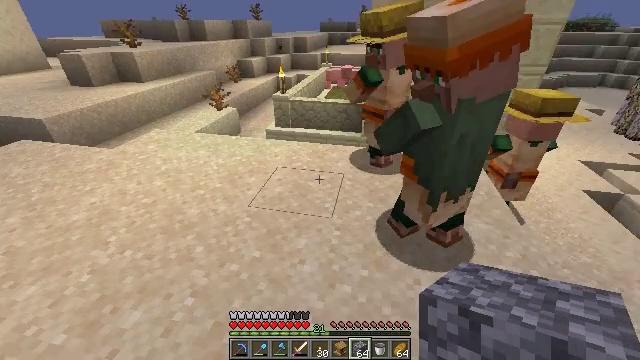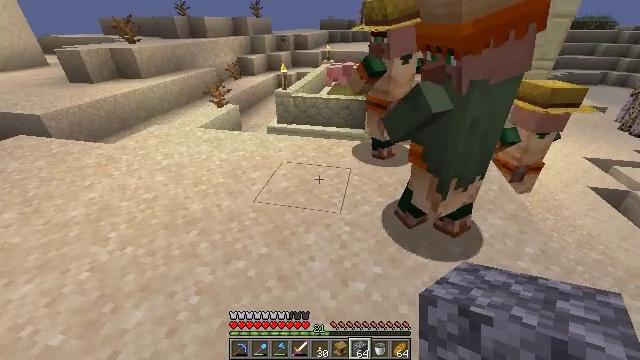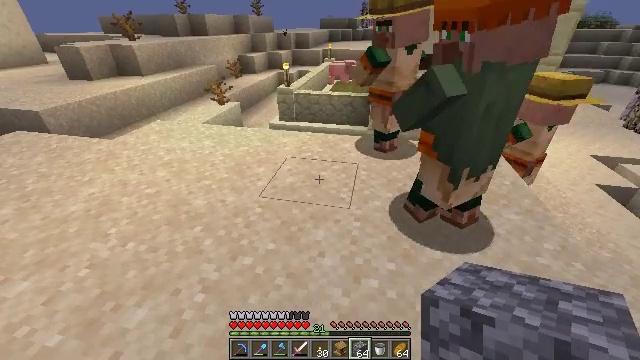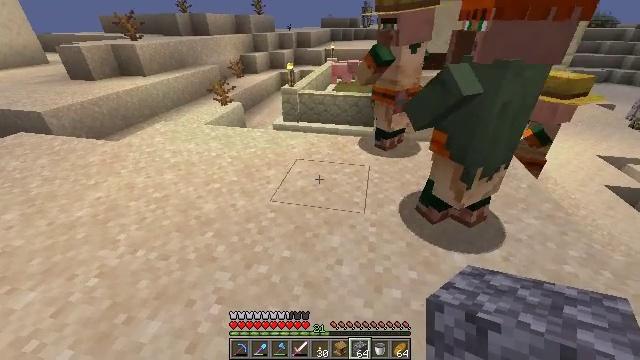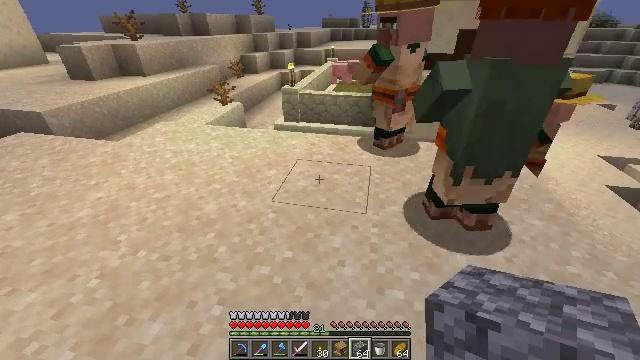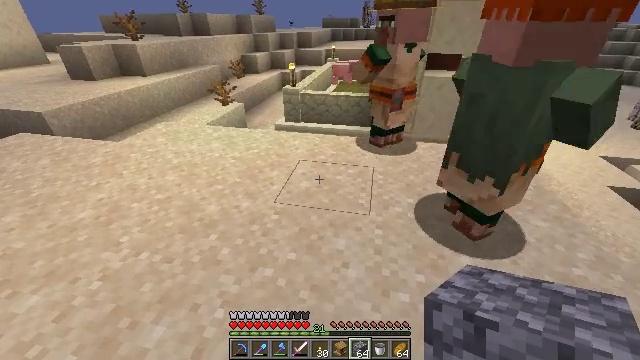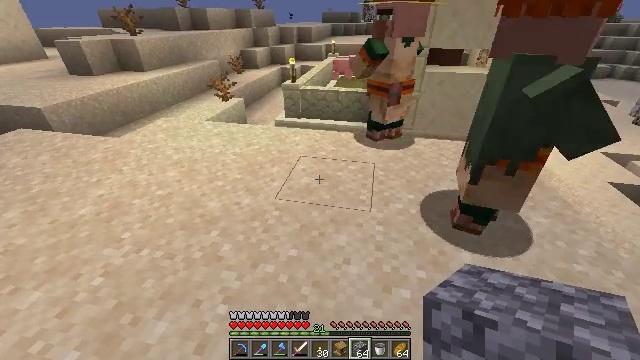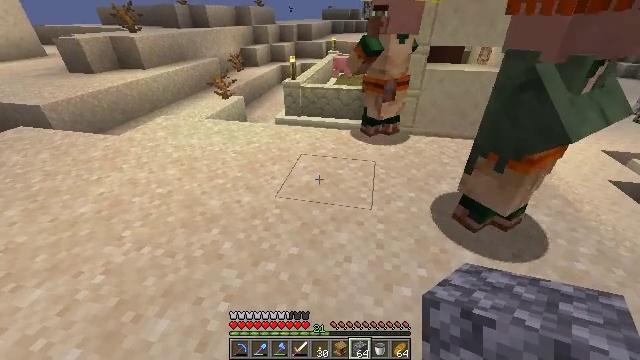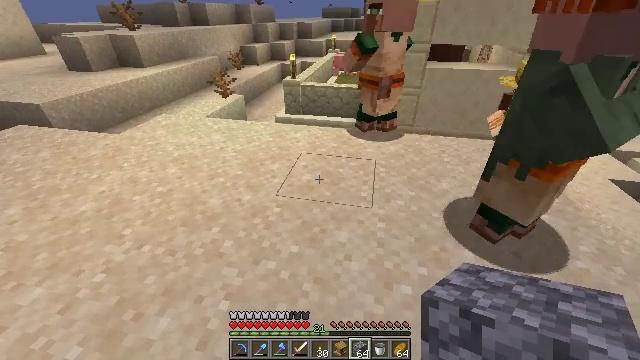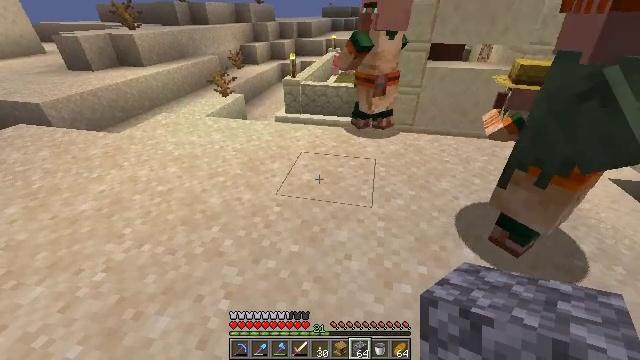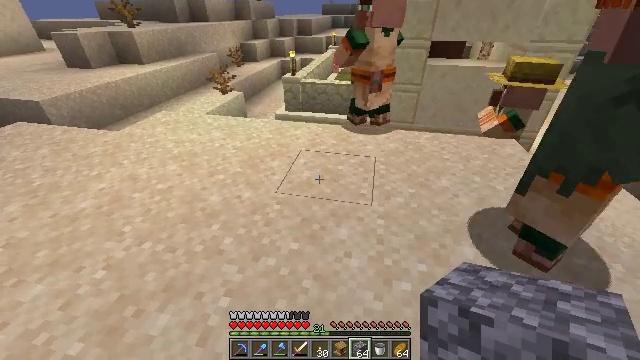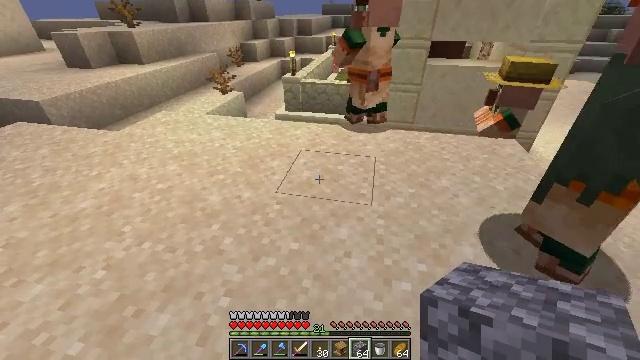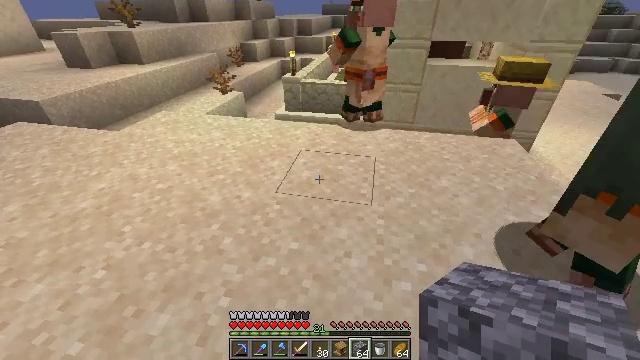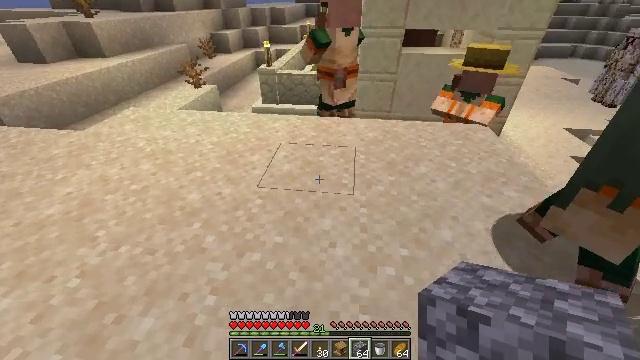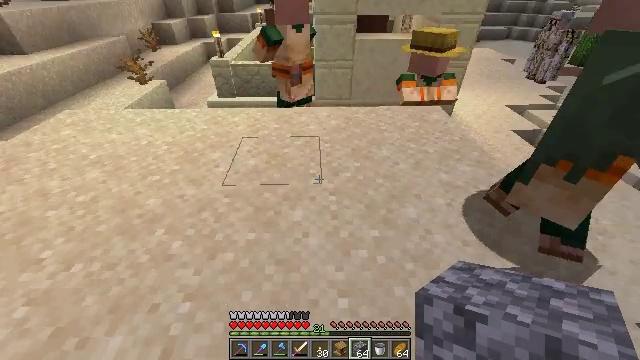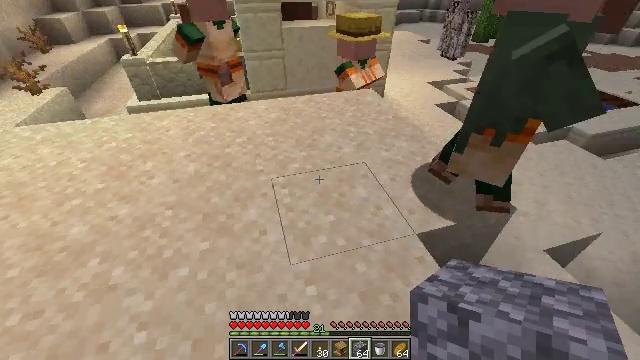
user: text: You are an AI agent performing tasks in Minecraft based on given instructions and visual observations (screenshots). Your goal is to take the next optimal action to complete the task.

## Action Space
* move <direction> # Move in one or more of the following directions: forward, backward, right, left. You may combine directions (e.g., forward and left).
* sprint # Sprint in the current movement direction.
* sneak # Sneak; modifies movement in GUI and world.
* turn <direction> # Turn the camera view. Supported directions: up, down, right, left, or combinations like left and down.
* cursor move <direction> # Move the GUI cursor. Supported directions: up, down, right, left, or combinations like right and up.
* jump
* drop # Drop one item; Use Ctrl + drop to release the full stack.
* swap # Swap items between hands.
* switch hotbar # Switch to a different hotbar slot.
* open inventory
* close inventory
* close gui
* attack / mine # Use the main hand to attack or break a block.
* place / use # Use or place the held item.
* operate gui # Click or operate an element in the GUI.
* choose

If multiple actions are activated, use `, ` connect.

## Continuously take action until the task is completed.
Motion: motion action
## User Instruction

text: Mine smooth sandstone using a pickaxe.
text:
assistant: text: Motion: no_op
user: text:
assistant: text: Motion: no_op
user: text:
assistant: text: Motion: no_op
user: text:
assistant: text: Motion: no_op
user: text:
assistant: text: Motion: no_op
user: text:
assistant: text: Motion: no_op
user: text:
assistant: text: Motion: no_op
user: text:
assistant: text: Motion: no_op
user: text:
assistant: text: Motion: no_op
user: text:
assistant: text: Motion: no_op
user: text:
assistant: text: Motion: no_op
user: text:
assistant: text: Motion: no_op
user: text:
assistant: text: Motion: turn right and down
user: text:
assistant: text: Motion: turn right and down
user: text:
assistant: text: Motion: turn right and down
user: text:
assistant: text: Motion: turn right and down
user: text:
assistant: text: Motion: turn right and down
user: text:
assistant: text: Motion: turn right
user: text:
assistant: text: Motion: turn right
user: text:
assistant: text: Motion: turn right
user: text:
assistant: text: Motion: turn right
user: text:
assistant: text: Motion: no_op
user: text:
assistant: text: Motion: no_op
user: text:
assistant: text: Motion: no_op
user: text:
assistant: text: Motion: turn right
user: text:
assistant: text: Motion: turn right
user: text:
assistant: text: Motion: turn right
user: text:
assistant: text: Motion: turn right
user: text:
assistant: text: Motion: move right, turn right
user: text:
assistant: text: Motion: move right, turn right